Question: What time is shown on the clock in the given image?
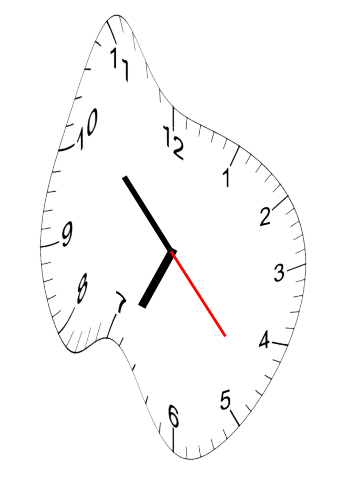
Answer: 06:52:23